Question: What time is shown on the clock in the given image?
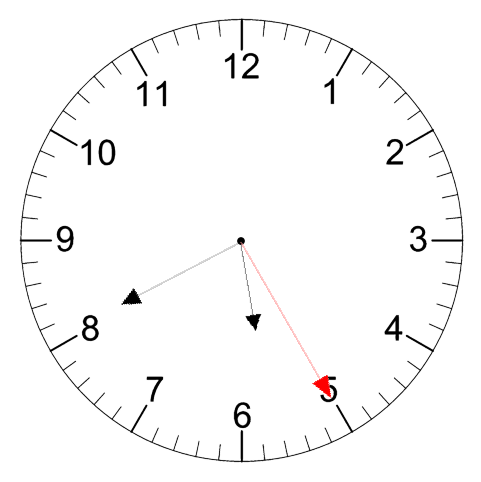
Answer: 05:40:25